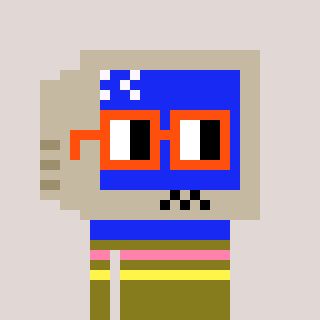
a pixel art character with square orange glasses, a old monitor-shaped head and a gunk-colored body on a warm background